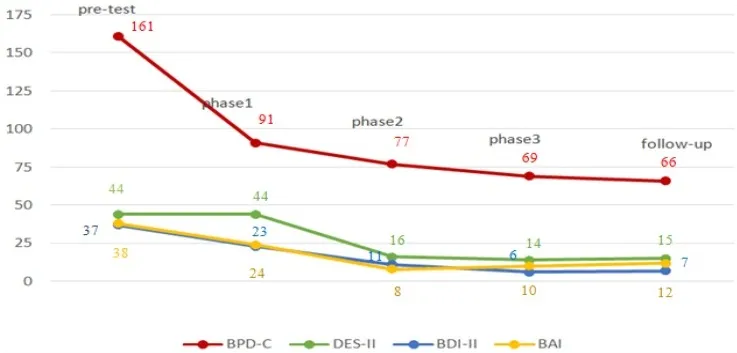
Improvement in Dependent Variables during Treatment Phases.
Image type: pathology (immunostaining)